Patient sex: F
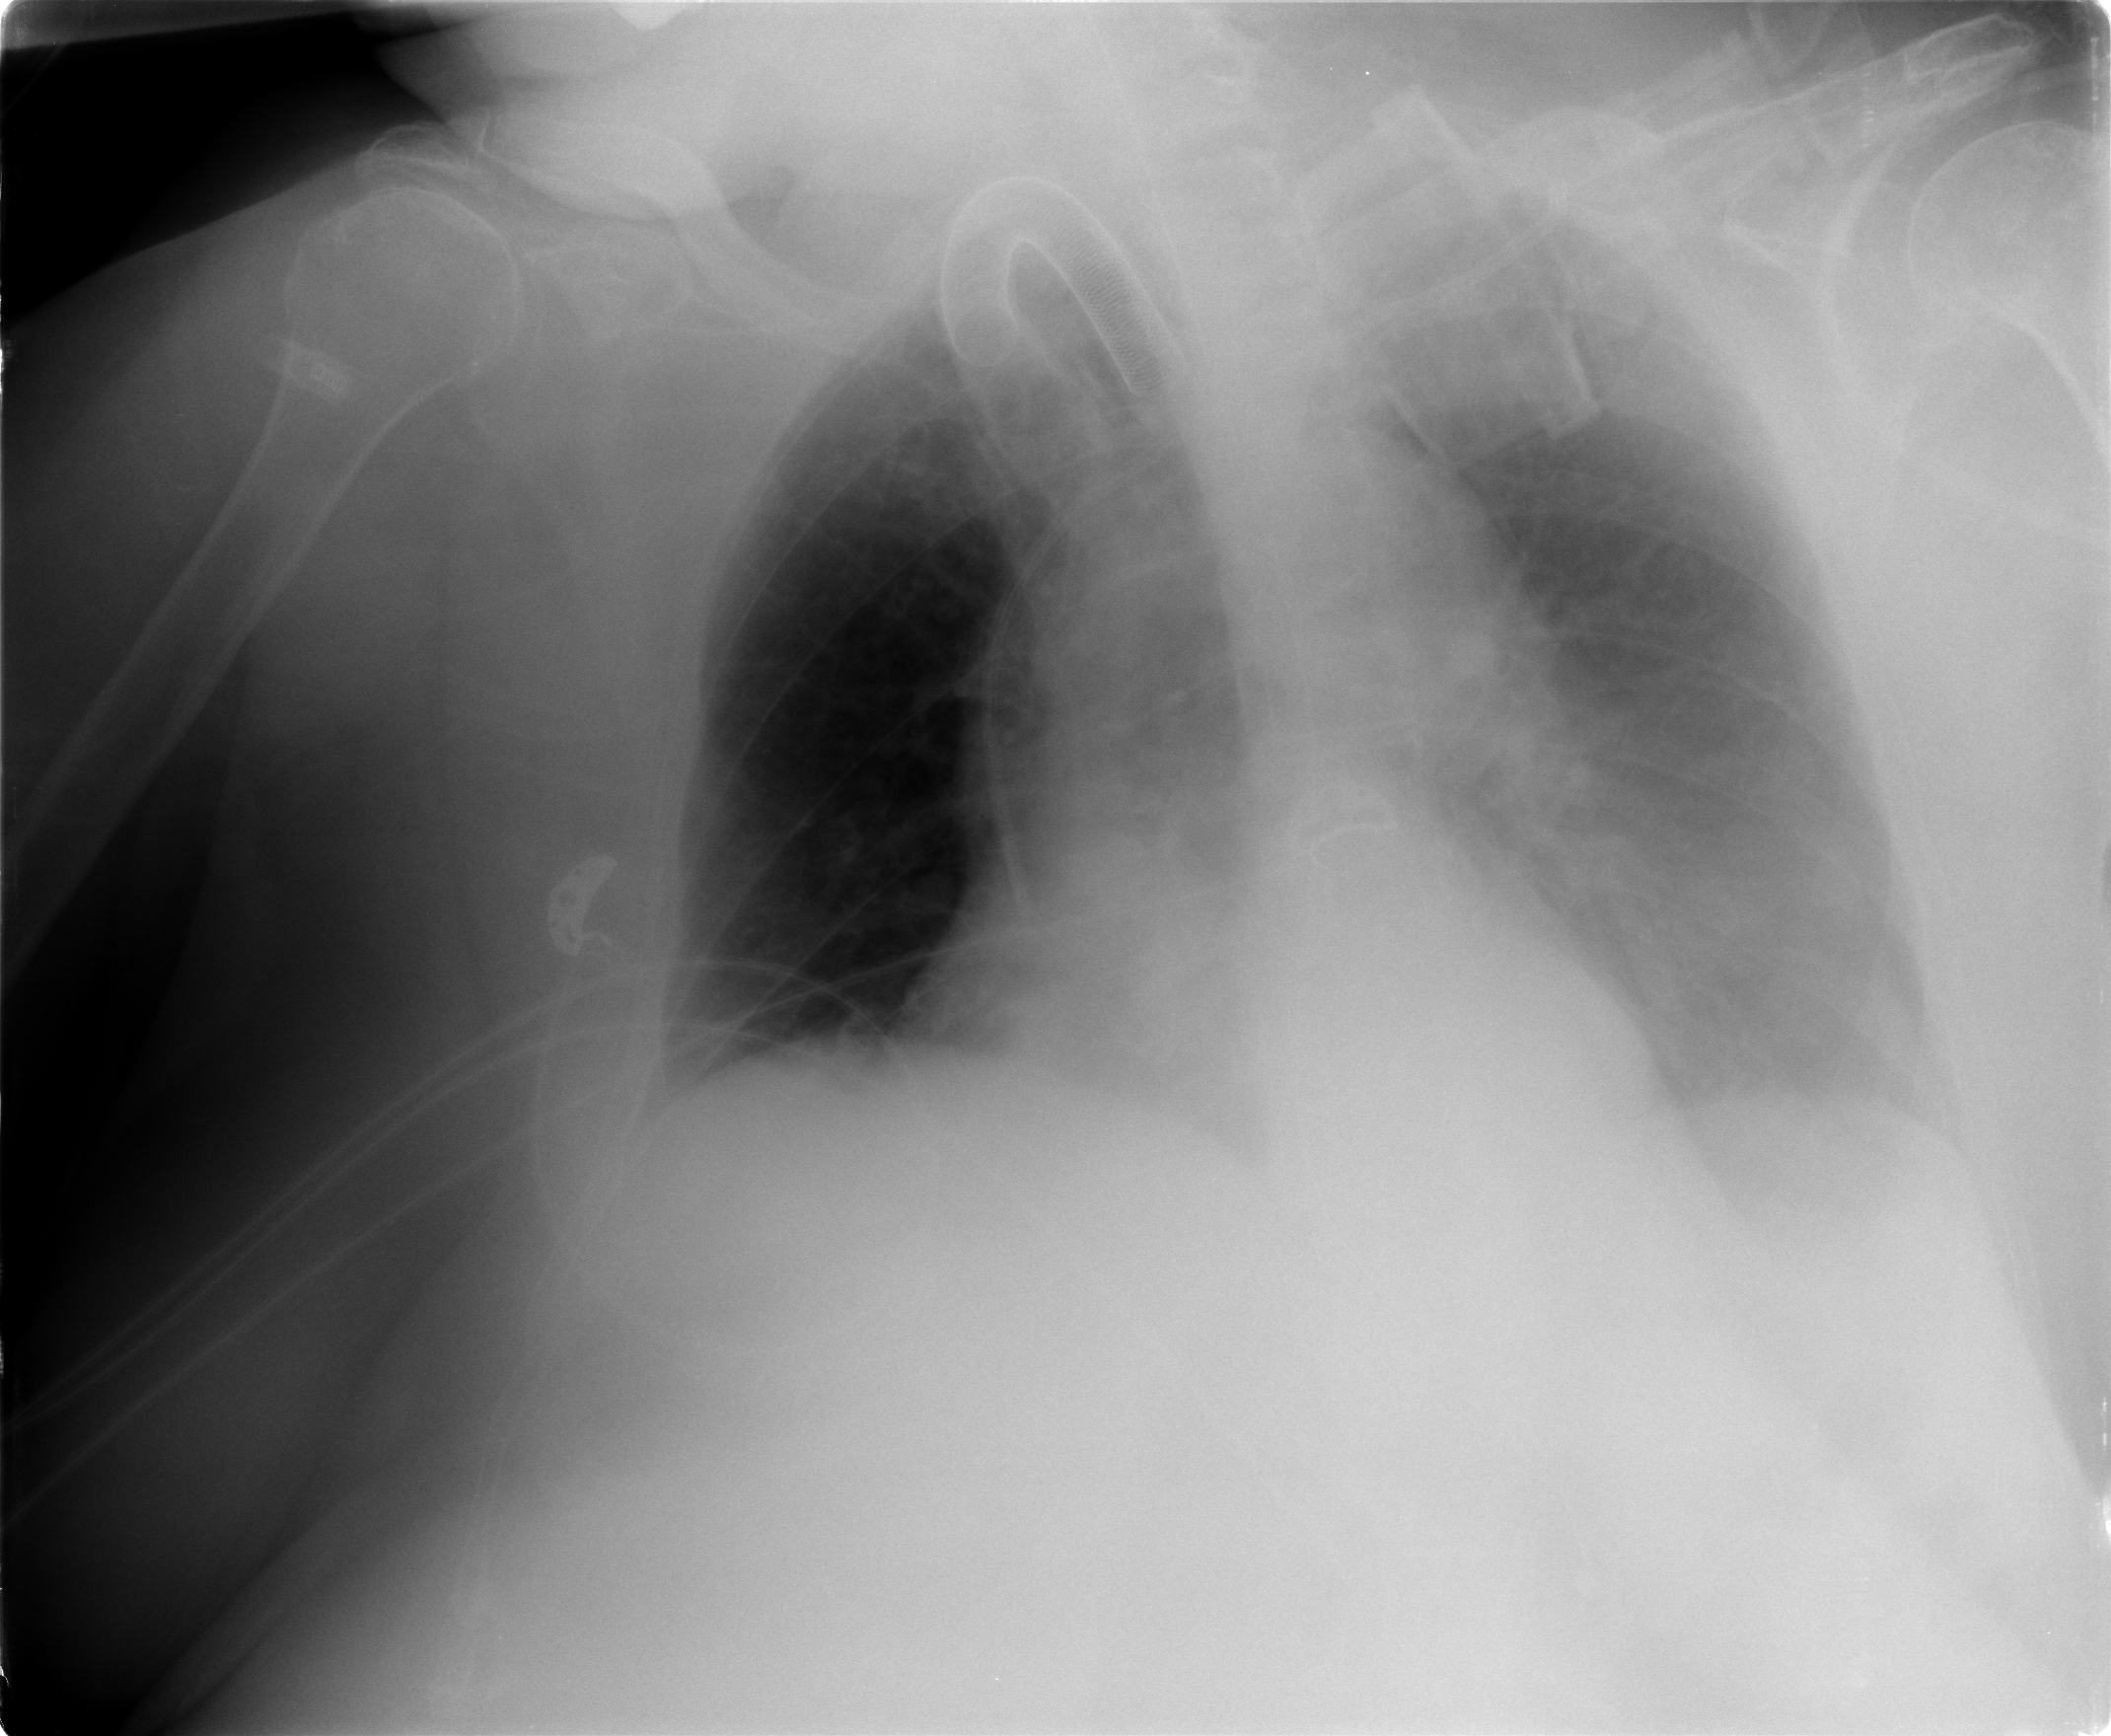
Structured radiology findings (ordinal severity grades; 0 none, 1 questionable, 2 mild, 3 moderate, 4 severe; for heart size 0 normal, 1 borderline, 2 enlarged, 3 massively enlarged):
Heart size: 2
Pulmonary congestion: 1
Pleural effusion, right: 0
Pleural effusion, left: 3
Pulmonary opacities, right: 0
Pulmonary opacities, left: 0
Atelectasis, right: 0
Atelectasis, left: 2